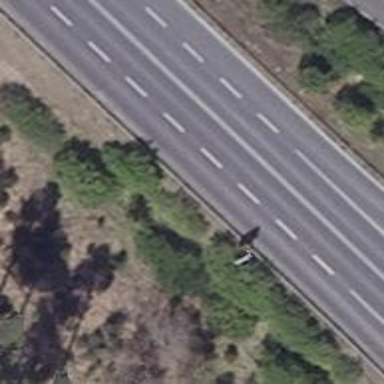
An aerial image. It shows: Asphalt trunk highway.